Question: I totally forgot the name of that button, that disables the names of the elements, like h3 headings, paragraphs and the likes, look at the picture.

I'm looking for the name that you put on the init function for tinymce.
My full tinymce_setup.js
'''
function CustomFileBrowser(field_name, url, type, win) {
var cmsURL = '/admin/filebrowser/browse/?pop=2';
cmsURL = cmsURL + '&type=' + type;
tinyMCE.activeEditor.windowManager.open({
file: cmsURL,
width: 980, // Your dimensions may differ - toy around with them!
height: 500,
resizable: 'yes',
scrollbars: 'yes',
inline: 'no', // This parameter only has an effect if you use the inlinepopups plugin!
close_previous: 'no'
}, {
window: win,
input: field_name,
editor_id: tinyMCE.selectedInstance.editorId
});
return false;
}
tinyMCE.init({
// Init
mode: 'textareas',
theme: 'advanced',
skin: 'grappelli',
// General
//accessibility_warnings: false,
browsers: 'gecko,msie,safari,opera',
dialog_type: 'window',
editor_deselector: 'mceNoEditor',
keep_styles: false,
language: 'en',
object_resizing: false,
media_strict: true,
// Callbackss
file_browser_callback: 'CustomFileBrowser',
// Layout
width: 758,
height: 300,
indentation: '10px',
// Cleanup
cleanup: true,
cleanup_on_startup: true,
element_format: 'xhtml',
fix_list_elements: true,
fix_table_elements: true,
fix_nesting: true,
forced_root_block : 'p',
// URL
relative_urls: false,
remove_script_host: true,
// Content CSS
// content_css : "css/example.css",
// Plugins
plugins: 'advimage,advlink,fullscreen,paste,media,searchreplace,grappelli,grappelli_contextmenu,template',
// Theme Advanced
theme_advanced_toolbar_location: 'top',
theme_advanced_toolbar_align: 'left',
theme_advanced_statusbar_location: 'bottom',
theme_advanced_buttons1: 'formatselect,styleselect,|,bold,italic,underline,|,bullist,numlist,blockquote,|,undo,redo,|,link,unlink,|,justifyleft,justifycenter,justifyright,justifyfull,|,grappelli_adv',
theme_advanced_buttons2: 'search,|,pasteword,template,media,charmap,|,code,|,table,cleanup,|,image,|,fullscreen,|,ibrowser,',
theme_advanced_buttons3: '',
theme_advanced_path: false,
theme_advanced_blockformats: 'p,h2,h3,h4,pre',
theme_advanced_resizing: true,
theme_advanced_resize_horizontal: false,
theme_advanced_resizing_use_cookie: true,
theme_advanced_styles: 'Image Left=img_left;Image Right=img_right;Image Block=img_block',
// Style formats
// see http://wiki.moxiecode.com/index.php/TinyMCE:Configuration/style_formats
style_formats : [
{title : 'Paragraph Small', block : 'p', classes: 'p_small'},
{title : 'Paragraph ImageCaption', block : 'p', classes: 'p_caption'},
{title : 'Clearfix', block : 'p', classes: 'clearfix'},
{title : 'Code', block : 'p', classes: 'code'}
],
// Templates
template_templates : [
{
title : '2 Columns',
src : '/path/to/your/template/',
description : '2 Columns.'
},
{
title : '4 Columns',
src : '/path/to/your/template/',
description : '4 Columns.'
}
],
// Adv
advlink_styles: 'Internal Link=internal;External Link=external',
advimage_update_dimensions_onchange: true,
// Grappelli
grappelli_adv_hidden: false,
grappelli_show_documentstructure: 'on',
extended_valid_elements : "iframe[src|width|height|name|align]",
});
'''
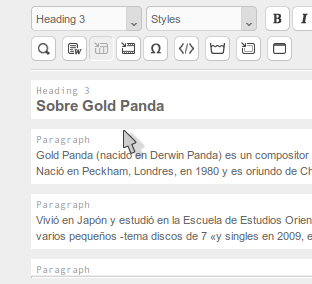
Answer: After some playing around, I was able to find a solution that worked for me.
The button to turn this feature on/off is located in the far right on the second row of the Grappelli TinyMCE theme:

The value of this button (on/off) is stored in a cookie (this is important, as I was pulling my hair out trying to figure out why my changes to remove this were not working)
I don't think I'll ever need to make use of this button's functionality, so I decided to completely remove it.
In your file, locate this line
'''
grappelli_show_documentstructure: "on"
'''
and change it to
'''
grappelli_show_documentstructure: false
'''
This sets the button's state to "off" on initial load. Now remember that it's most likely that the button's state has been set to "on" in your cookie, so if you try refreshing the page and it's still displaying, it's due to the value in your cookie being read and used to display this option on. Either turn off the button (which will change the value in your set cookie), or clear your browsers' cookies.
After I had ensured the cookies value was set to off, as mentioned, I had no future use for this button, so to remove it from your tray, we want to remove the button from our window tray - look for the following line
'''
theme_advanced_buttons2: 'search,|,pasteword,template,media,charmap,|,code,|,table,cleanup,grappelli_documentstructure'
'''
and simply remove the button
'''
theme_advanced_buttons2: 'search,|,pasteword,template,media,charmap,|,code,|,table,cleanup'
'''